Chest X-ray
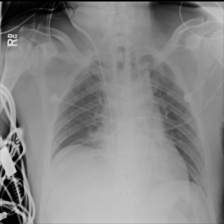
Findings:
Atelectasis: negative
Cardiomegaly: negative
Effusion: negative
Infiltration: negative
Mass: negative
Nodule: negative
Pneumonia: negative
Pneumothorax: negative
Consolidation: negative
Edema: negative
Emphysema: negative
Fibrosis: negative
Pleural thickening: negative
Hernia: negative